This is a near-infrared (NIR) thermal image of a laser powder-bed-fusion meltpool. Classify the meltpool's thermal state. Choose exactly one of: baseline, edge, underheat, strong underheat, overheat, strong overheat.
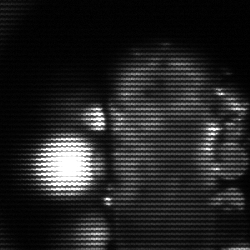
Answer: strong underheat